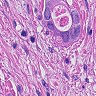
Metastatic tissue present: yes